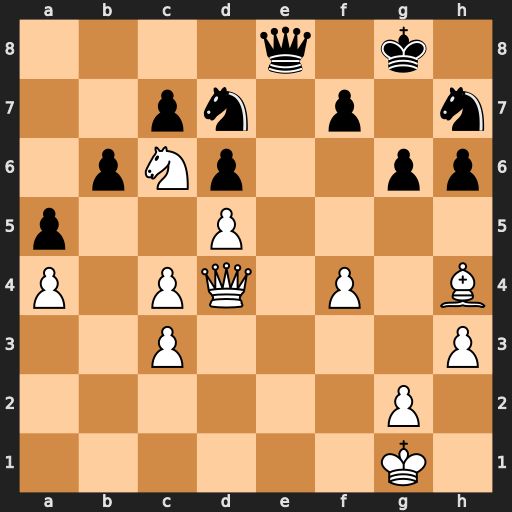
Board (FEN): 4q1k1/2pn1p1n/1pNp2pp/p2P4/P1PQ1P1B/2P4P/6P1/6K1
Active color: w
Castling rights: -
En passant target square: -
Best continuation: Ne7+ Qxe7 Bxe7